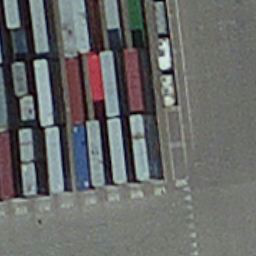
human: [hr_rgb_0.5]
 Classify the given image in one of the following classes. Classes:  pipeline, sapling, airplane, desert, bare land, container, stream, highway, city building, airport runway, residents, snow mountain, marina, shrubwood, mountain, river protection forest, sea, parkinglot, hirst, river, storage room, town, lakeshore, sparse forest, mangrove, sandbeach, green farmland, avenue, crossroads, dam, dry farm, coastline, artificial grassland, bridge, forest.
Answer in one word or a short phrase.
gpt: container